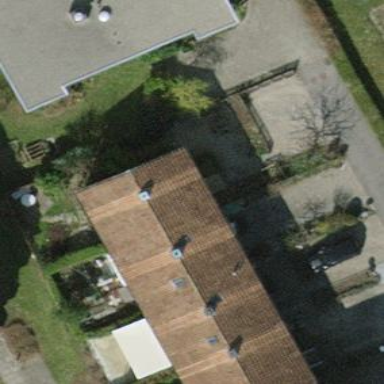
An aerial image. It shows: Terrace building.